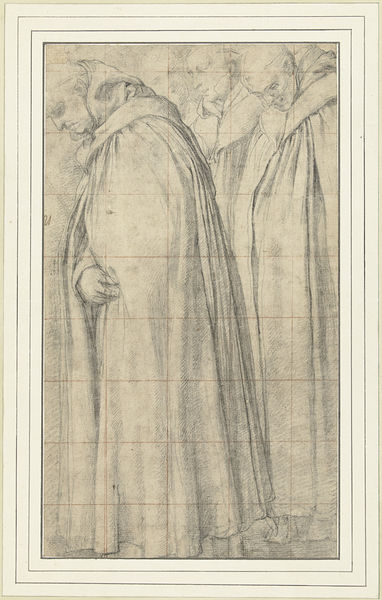
Titel: Stoet van drie monniken
Künstler: Bernardino Poccetti
Standort: Amsterdam
Institution: Rijksmuseum
Schlagwörter: mann, umhang, männer, zeichnung, rahmen, mantel, gebeugt, rahmung, graphik, striche, kloster, technik, strich, mäntel, gebet, entwurf, stift, messe, mönch, mönche, abtei, raster, demut, rasterung, abt, alte männer, übertragung, strichestrich